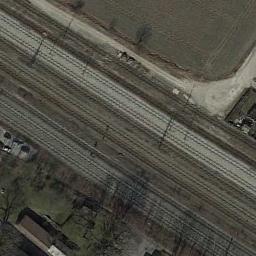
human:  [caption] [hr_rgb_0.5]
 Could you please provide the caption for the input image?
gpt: These railways go through the farmland .

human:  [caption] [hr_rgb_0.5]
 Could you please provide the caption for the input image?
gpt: There are dense buildings on both sides of the railway .

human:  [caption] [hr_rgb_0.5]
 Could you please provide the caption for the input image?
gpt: Several buildings are beside the railway .

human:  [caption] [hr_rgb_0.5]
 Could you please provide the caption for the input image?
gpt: The railway is next to the grass and bare land .

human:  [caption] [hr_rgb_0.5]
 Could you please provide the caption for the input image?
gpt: There are some withered trees beside the railway .